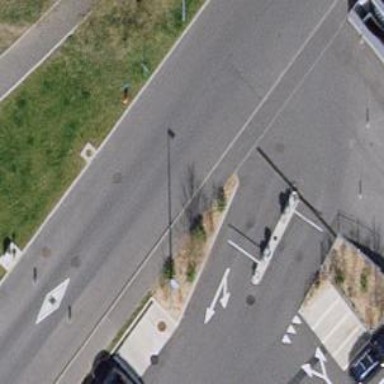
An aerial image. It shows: Lift gate barrier.